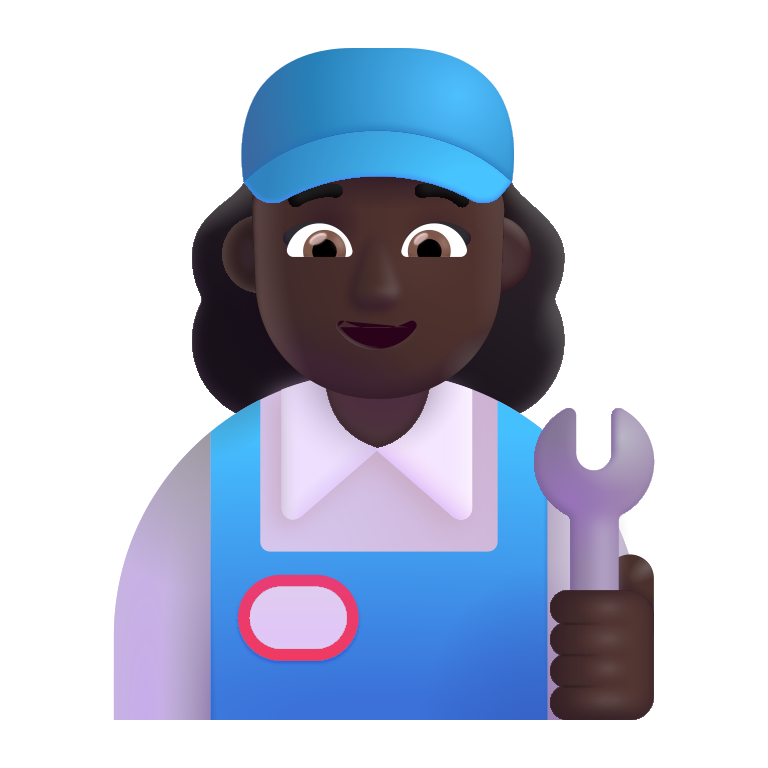
woman mechanic color dark